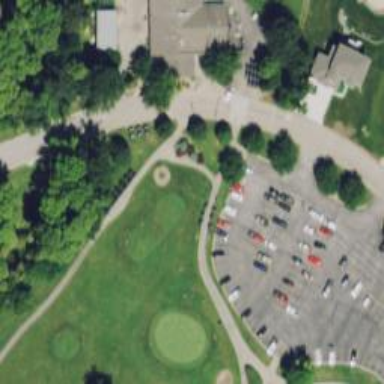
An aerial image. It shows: Path used for both walking and golf.